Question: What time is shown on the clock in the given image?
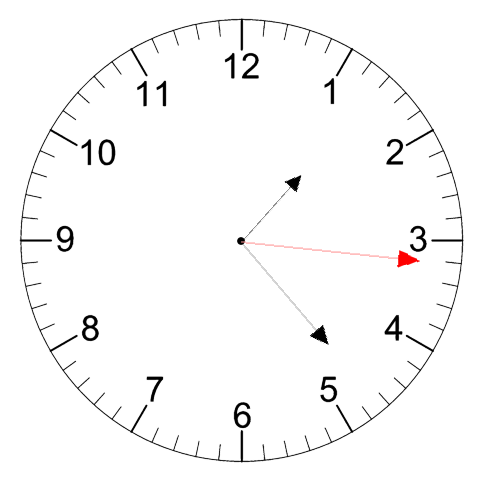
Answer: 01:23:16